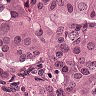
Metastatic tissue present: yes